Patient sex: M
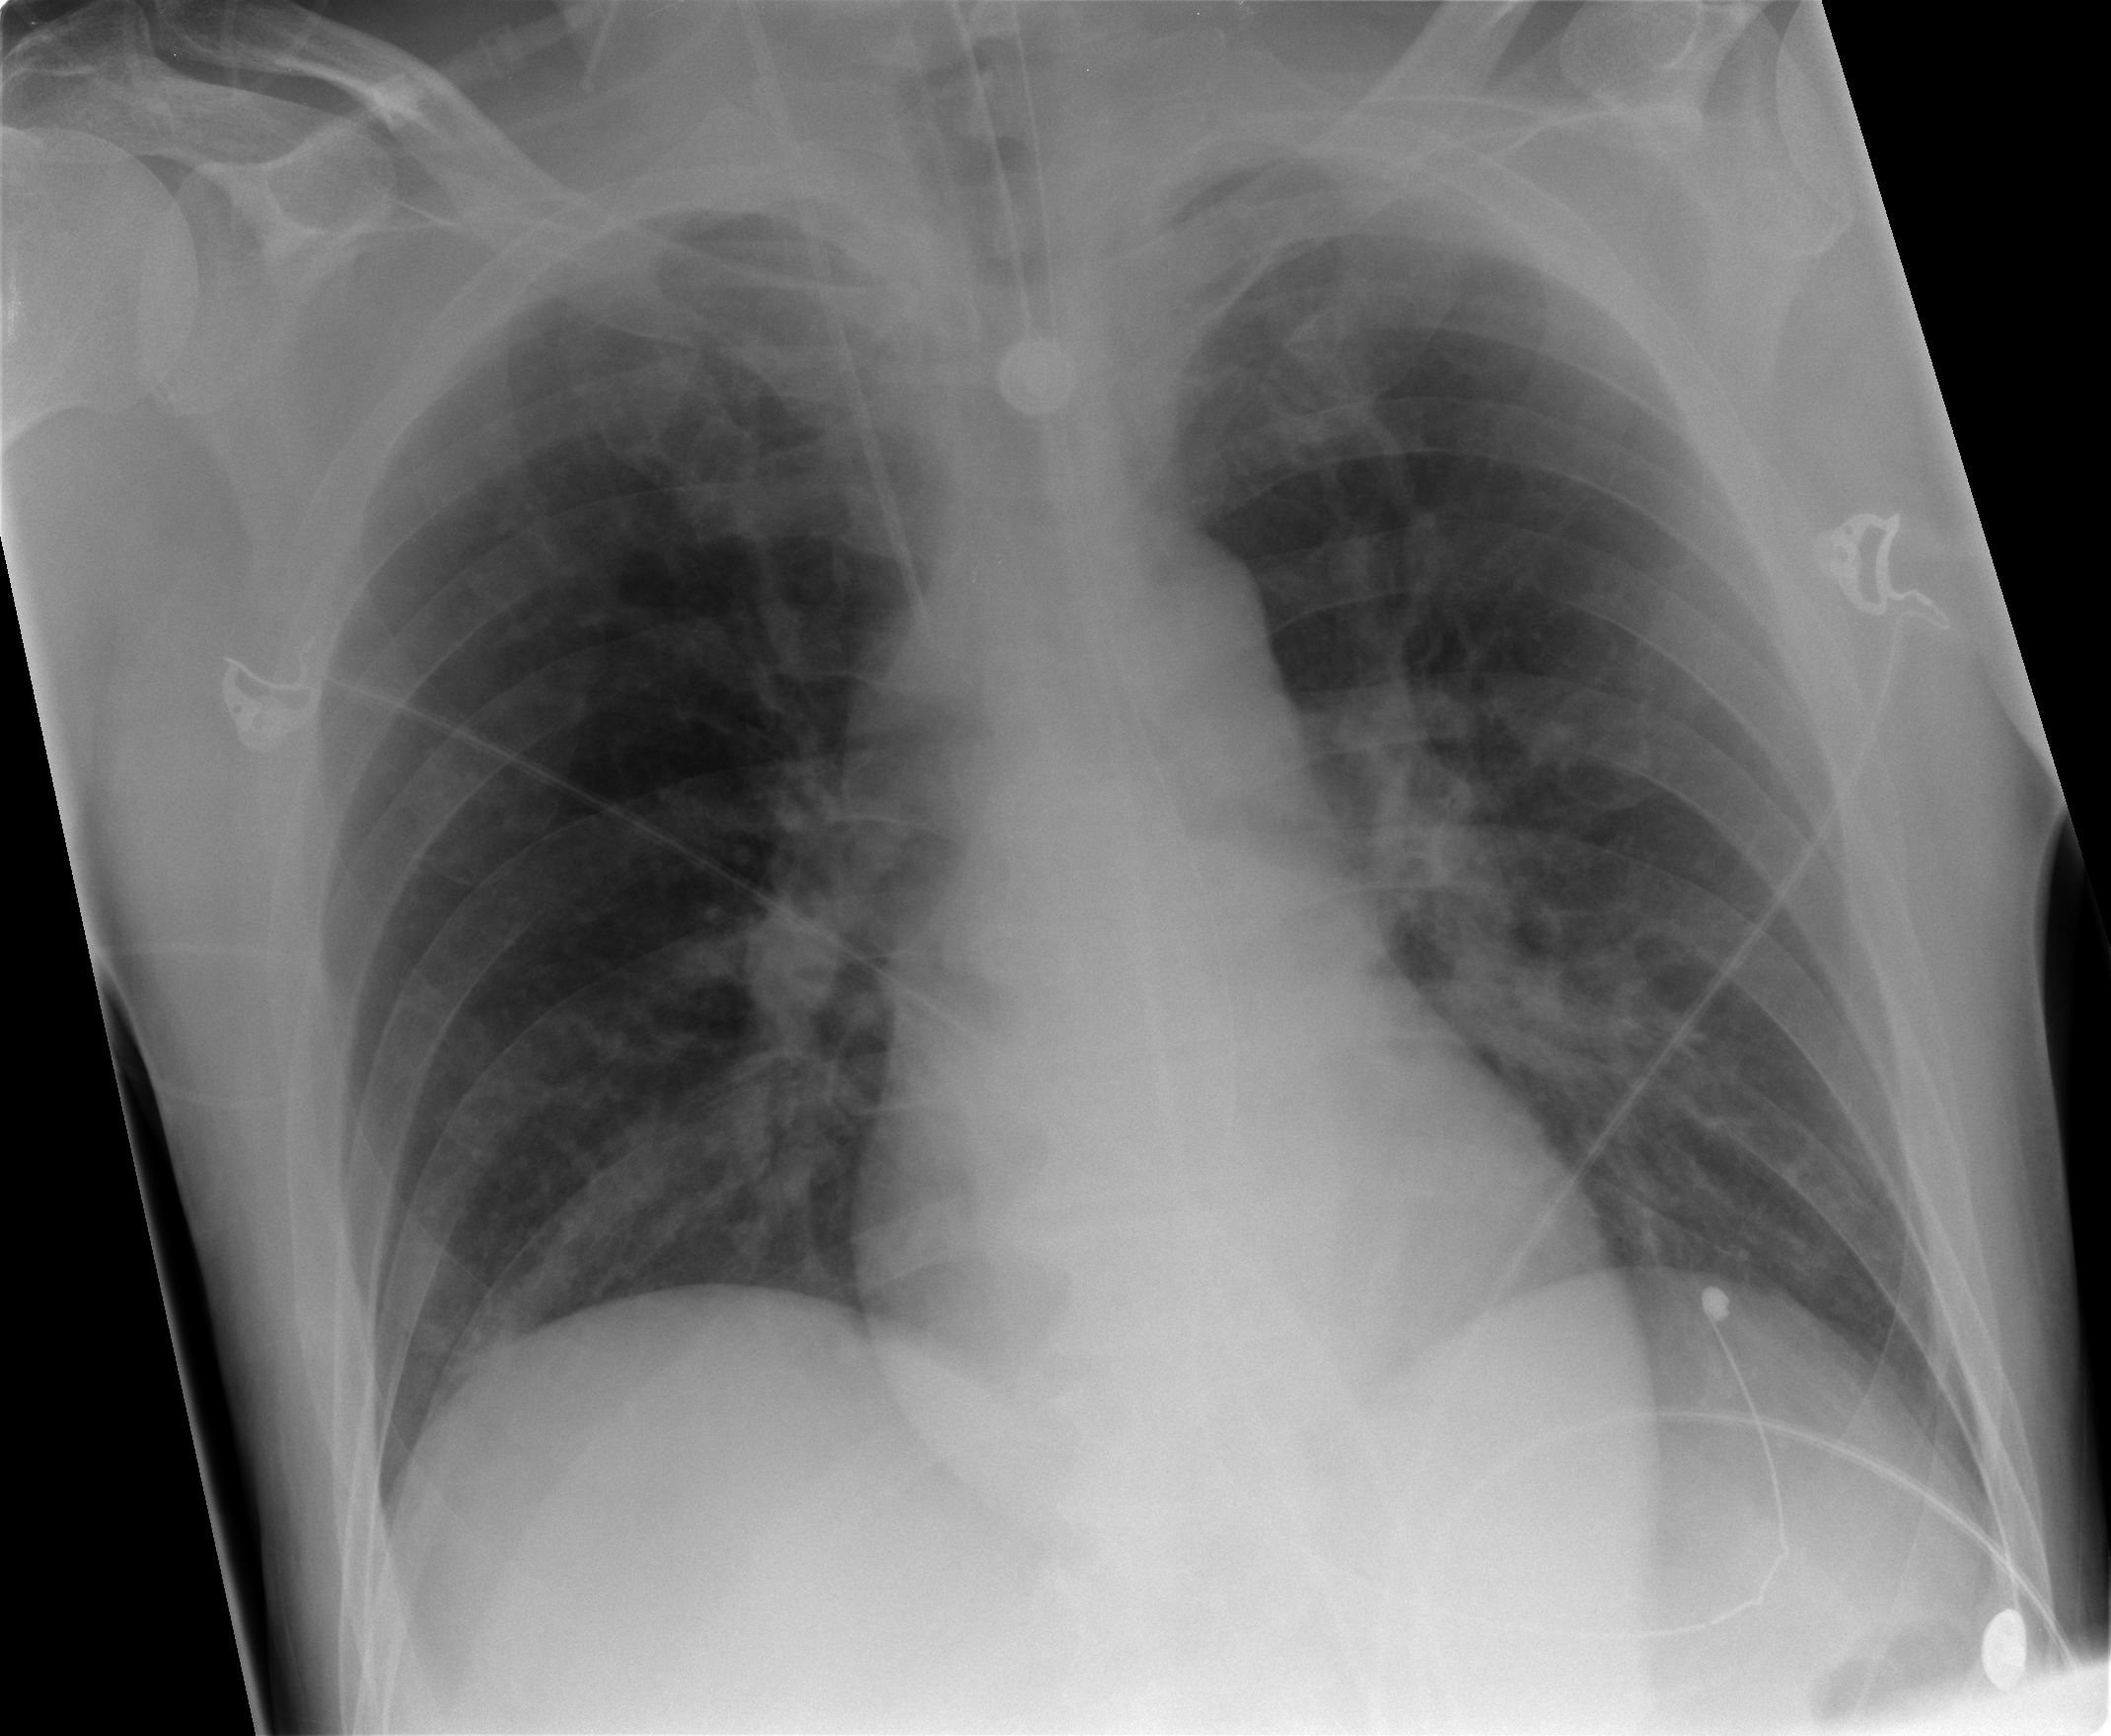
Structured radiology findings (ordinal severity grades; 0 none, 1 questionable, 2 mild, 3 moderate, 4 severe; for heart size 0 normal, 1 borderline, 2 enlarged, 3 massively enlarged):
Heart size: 0
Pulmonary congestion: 0
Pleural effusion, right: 0
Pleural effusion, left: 0
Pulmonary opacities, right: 2
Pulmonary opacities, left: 2
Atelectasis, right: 0
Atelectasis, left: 2